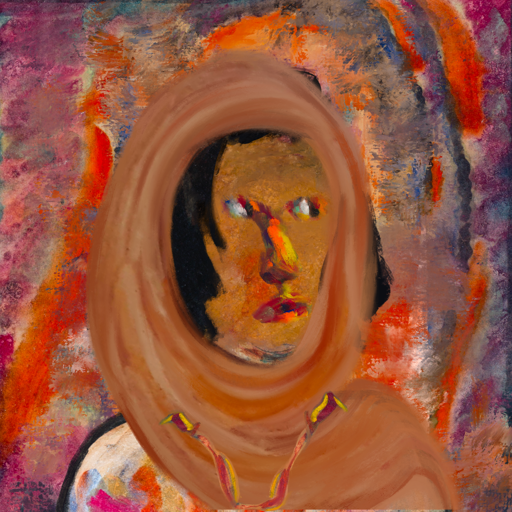
Background: Experience, Head And Neck Side: Pipe, Face Side: An_Impression, Bust: Childish, Hair Side: Mosgoul, Head Accessory: Pious_Lady_Scarf, Second Necklace: Gypsy_Mother_1, Necklace: Blank, Baby: Blank